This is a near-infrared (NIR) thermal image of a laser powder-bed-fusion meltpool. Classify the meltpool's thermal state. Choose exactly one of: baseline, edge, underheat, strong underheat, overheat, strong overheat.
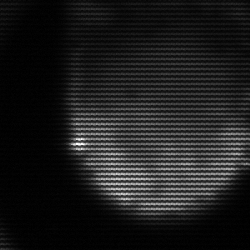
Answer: edge